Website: apple
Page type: cart
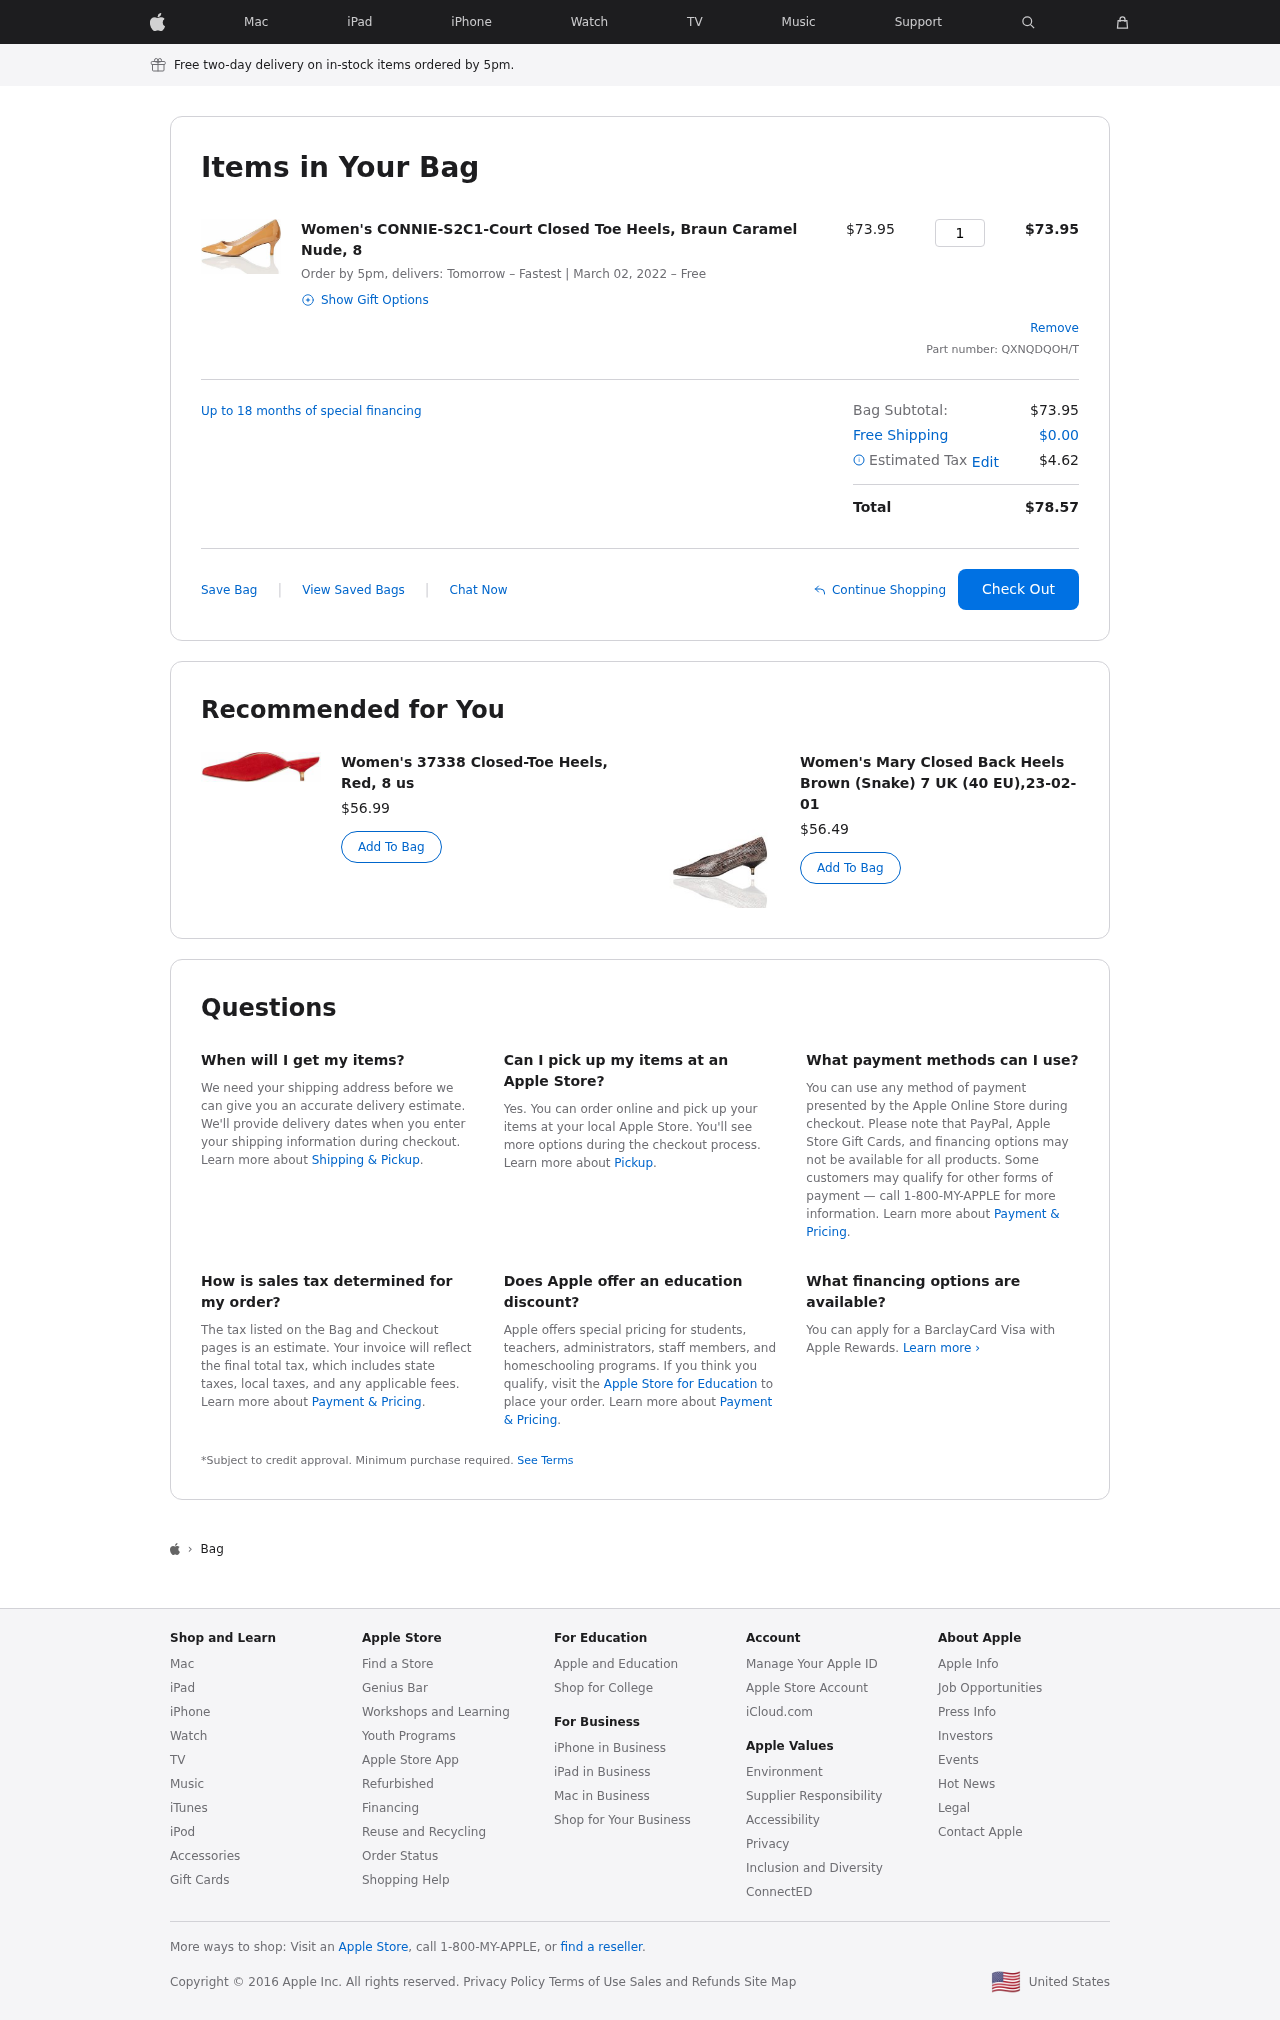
Product elements: key: PRODUCT1_NAME
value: Women's CONNIE-S2C1-Court Closed Toe Heels, Braun Caramel Nude, 8
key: PRODUCT1_PRICE
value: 73.95
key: PRODUCT1_QUANTITY
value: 1
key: PRODUCT2_NAME
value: Women's 37338 Closed-Toe Heels, Red, 8 us
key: PRODUCT2_PRICE
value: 56.99
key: PRODUCT3_NAME
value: Women's Mary Closed Back Heels Brown (Snake) 7 UK (40 EU),23-02-01
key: PRODUCT3_PRICE
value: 56.49
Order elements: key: ORDER_DELIVERY_DATE
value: March 02, 2022
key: ORDER_SUBTOTAL
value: $73.95
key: ORDER_ID
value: QXNQDQOH/T
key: ORDER_SHIPPING_COST
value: $0.00
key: ORDER_TAX
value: $4.62
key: ORDER_TOTAL
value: $78.57